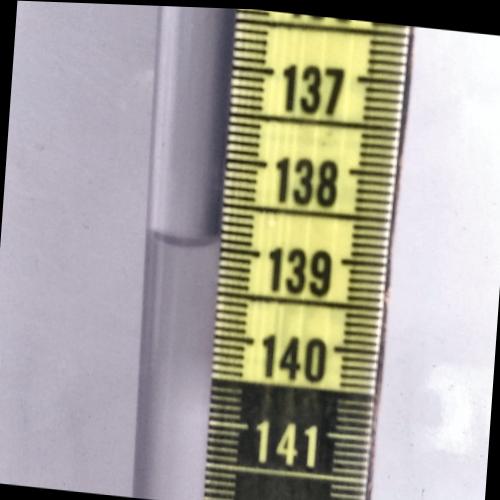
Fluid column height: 138.9 cm